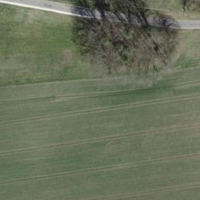
EUNIS habitat code: 52
Species observed at this site:
Turdus philomelos
Garrulus glandarius
Carduelis carduelis